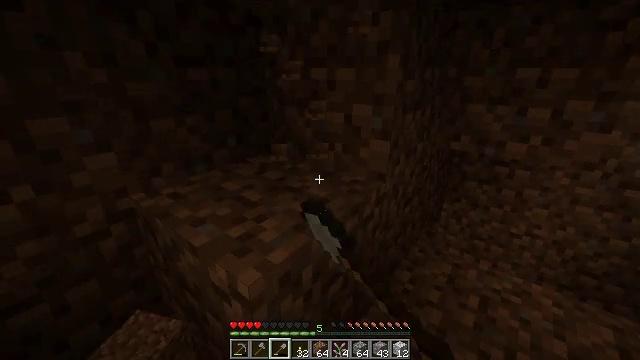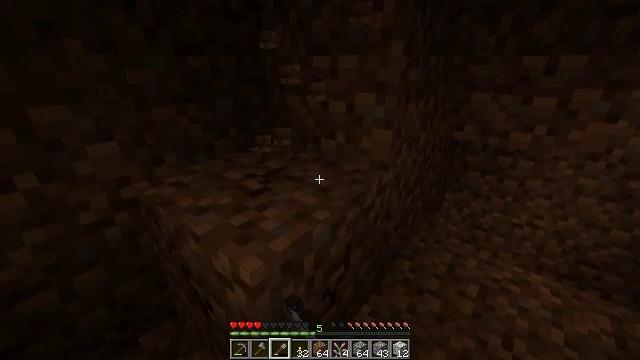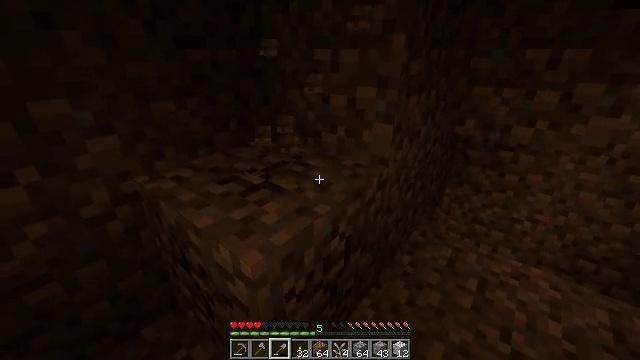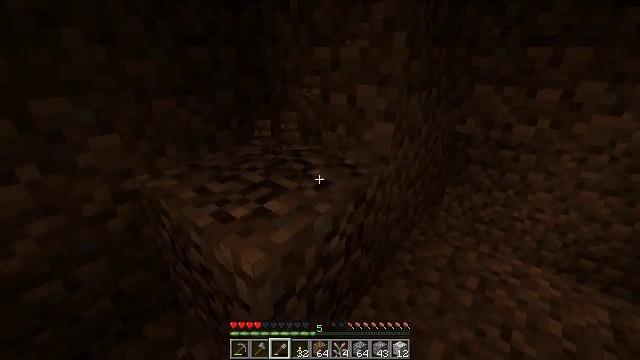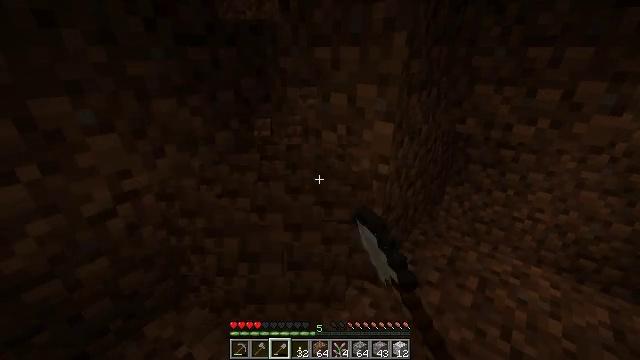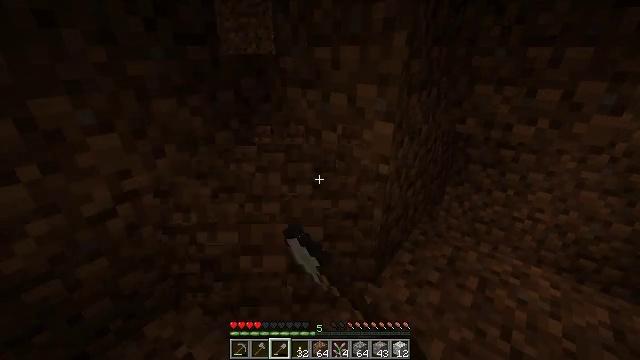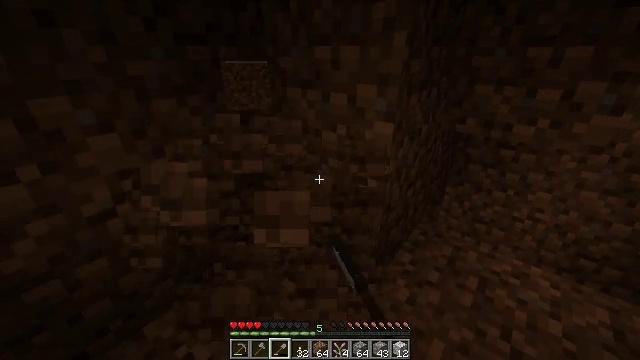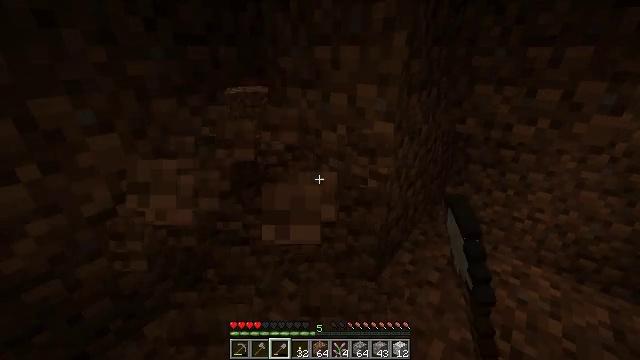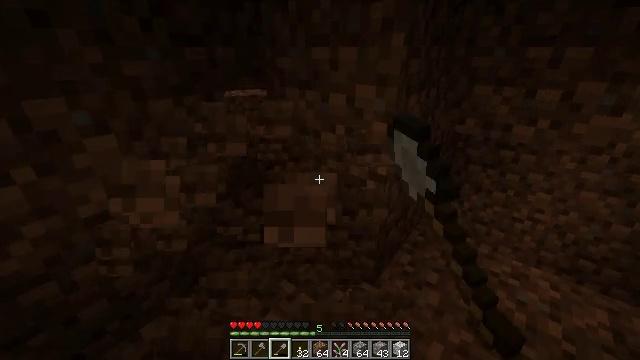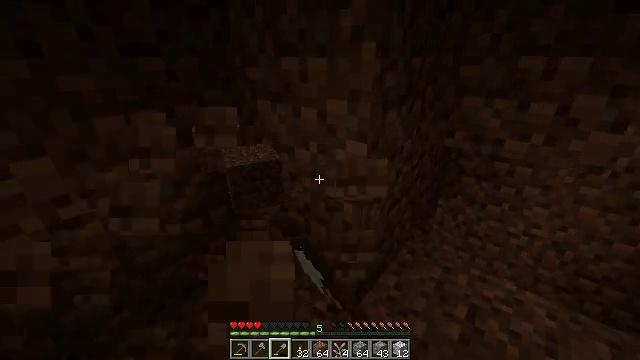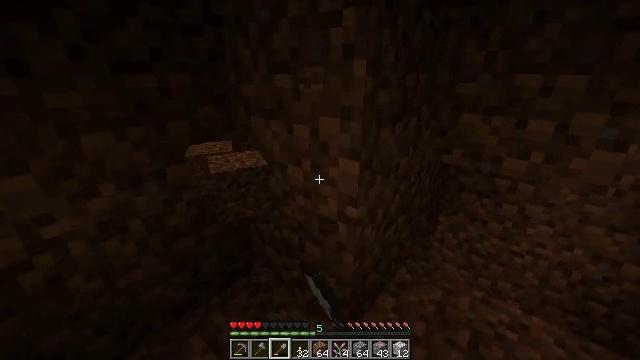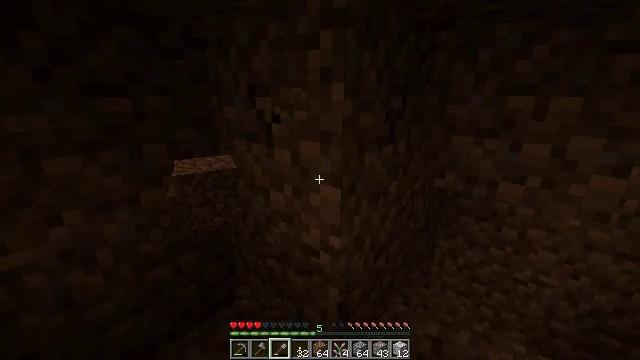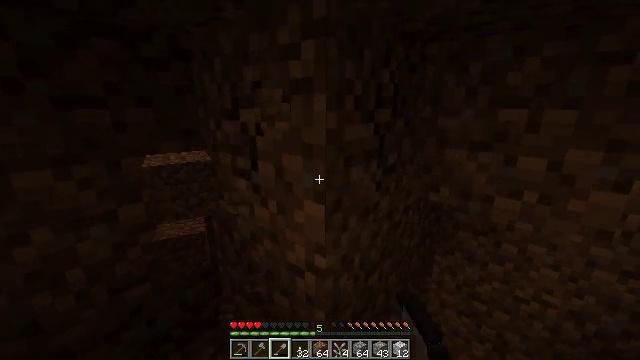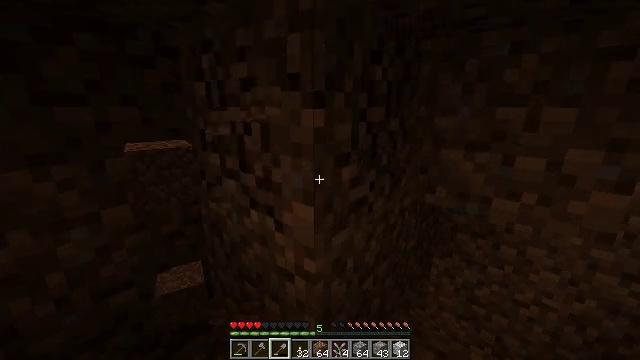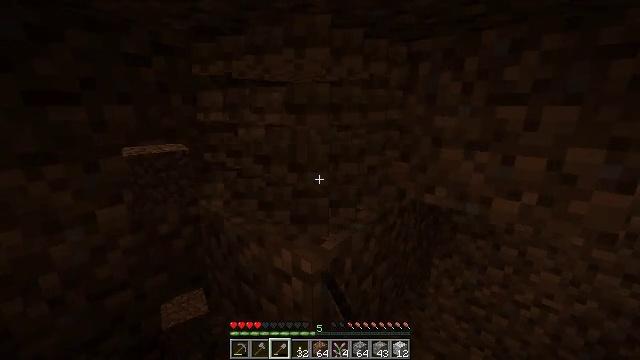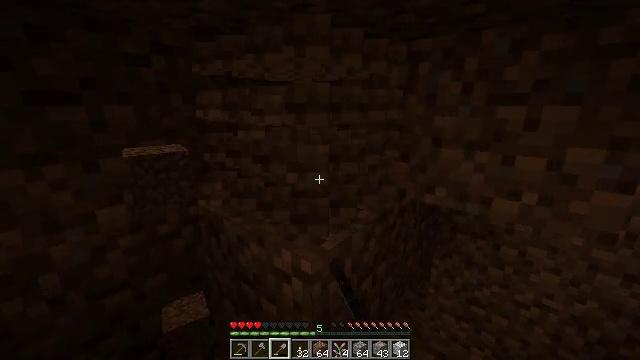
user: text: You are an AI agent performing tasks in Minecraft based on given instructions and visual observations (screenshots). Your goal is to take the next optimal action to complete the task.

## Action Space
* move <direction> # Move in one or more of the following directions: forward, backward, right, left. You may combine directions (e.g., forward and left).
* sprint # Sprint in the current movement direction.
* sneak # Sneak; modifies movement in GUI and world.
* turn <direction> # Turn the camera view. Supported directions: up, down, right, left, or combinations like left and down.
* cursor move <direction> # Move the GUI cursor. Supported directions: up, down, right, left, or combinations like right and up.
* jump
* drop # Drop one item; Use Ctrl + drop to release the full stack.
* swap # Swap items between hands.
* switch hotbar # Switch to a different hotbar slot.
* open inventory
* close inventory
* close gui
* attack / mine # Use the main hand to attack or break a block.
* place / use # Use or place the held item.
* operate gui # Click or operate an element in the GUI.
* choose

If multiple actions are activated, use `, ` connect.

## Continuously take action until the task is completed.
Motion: motion action
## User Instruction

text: Break the dirt block.
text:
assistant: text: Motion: turn down, attack / mine
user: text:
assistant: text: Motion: turn down, attack / mine
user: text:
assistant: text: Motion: attack / mine
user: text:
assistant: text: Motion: attack / mine
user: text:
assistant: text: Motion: attack / mine
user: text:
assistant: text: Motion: attack / mine
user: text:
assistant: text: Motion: attack / mine
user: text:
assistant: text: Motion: move forward and move right, attack / mine
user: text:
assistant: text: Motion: move forward and move right, attack / mine
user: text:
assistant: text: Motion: move forward and move right, turn up, attack / mine
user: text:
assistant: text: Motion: turn up, attack / mine
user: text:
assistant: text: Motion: turn up, attack / mine
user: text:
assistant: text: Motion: attack / mine
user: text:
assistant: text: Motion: attack / mine
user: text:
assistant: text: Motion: attack / mine
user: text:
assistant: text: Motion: attack / mine
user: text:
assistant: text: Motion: turn down, attack / mine
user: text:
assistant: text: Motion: turn down, attack / mine
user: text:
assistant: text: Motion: turn down, attack / mine
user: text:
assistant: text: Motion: turn down, attack / mine
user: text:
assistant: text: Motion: turn down, attack / mine
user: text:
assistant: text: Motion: turn down, attack / mine
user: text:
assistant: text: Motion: attack / mine
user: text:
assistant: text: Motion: attack / mine
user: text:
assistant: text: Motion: attack / mine
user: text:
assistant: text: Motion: move forward, attack / mine
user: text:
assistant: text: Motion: move forward, attack / mine
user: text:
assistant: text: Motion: move forward, attack / mine
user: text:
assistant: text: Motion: move forward, turn right and up, attack / mine
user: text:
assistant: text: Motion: turn right and up, attack / mine